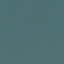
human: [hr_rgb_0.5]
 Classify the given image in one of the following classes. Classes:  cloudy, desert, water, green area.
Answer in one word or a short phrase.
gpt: water